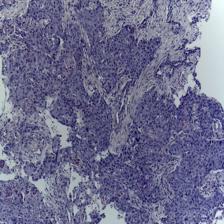
Diagnosis: OSCC